Question: I want to change my app's name in the app store. To do that, I need to first delete my old app from the app store.
I went over to itunesconnect and clicked Rights and Pricing on my app.
and received this

I tried it on 3 different computers, and for the sake of the test tried also with a different Apple account that I have, the same result.
I then deleted all browsing data and cookies and tried again. Still the same. Then I tried rebooting my computer. Still the same.
I need to delete the app from the app store. What can I do to fix it?
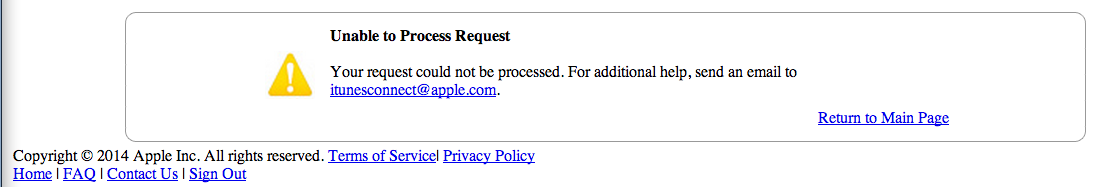
Answer: You are not alone I can confirm that I get the same screen:

I would say there is a problem with the site itself.
Now to answer your question, you don't really have to delete the app, you can change edit the details, but I believe you will need to submit an update for that.